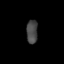
Tissue: lung
Cell type: Endothelial cells
Senescence score: 0.5776
Nuclear area (px): 257
Mean DAPI intensity: 71.358